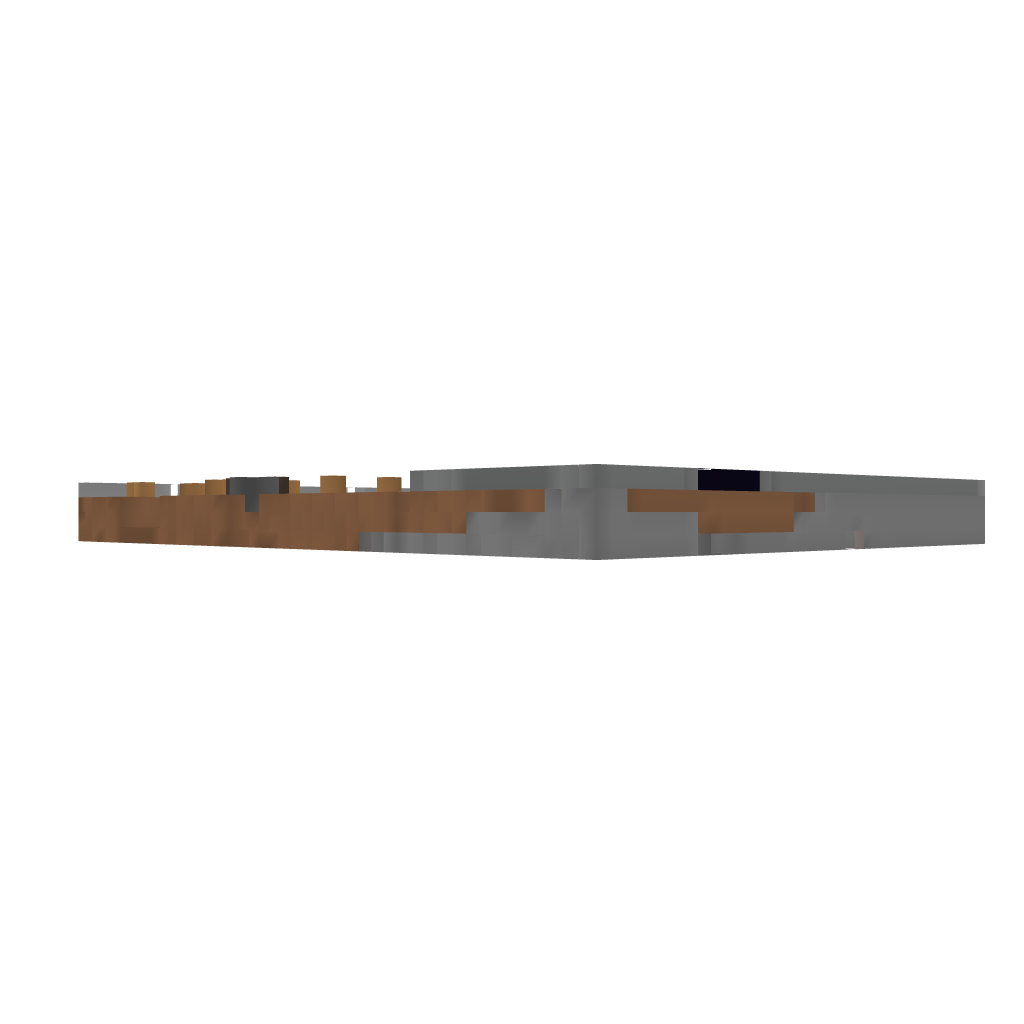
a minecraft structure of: Super-Shop